Маленький груз закреплен на одном конце нити длиной $L = 50~ см$. Вследствие вынужденного движения другого конца нити груз движется с постоянной скоростью $v = 3.0 ~м/с$ в вертикальной плоскости по кругу радиусом $R = 50~ см$.
Начертите «траектории» обоих концов нити для промежутков кругового движения груза в $15^\circ$, указывая на каждой «траектории» положения концов нити в один и тот же момент времени.
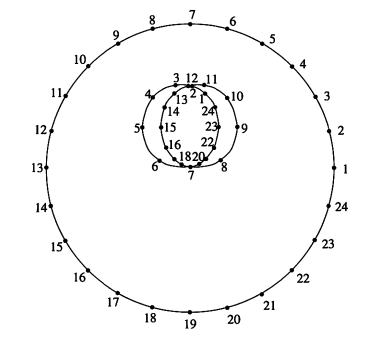

Темы:
T, Механика, Динамика, Движение по окружности, 200 задач